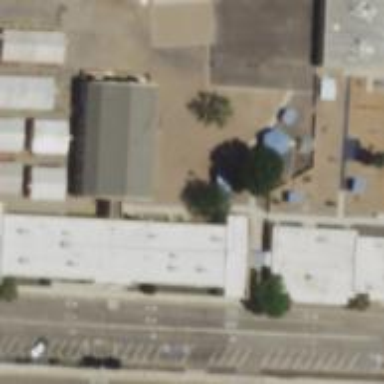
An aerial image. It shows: School building.